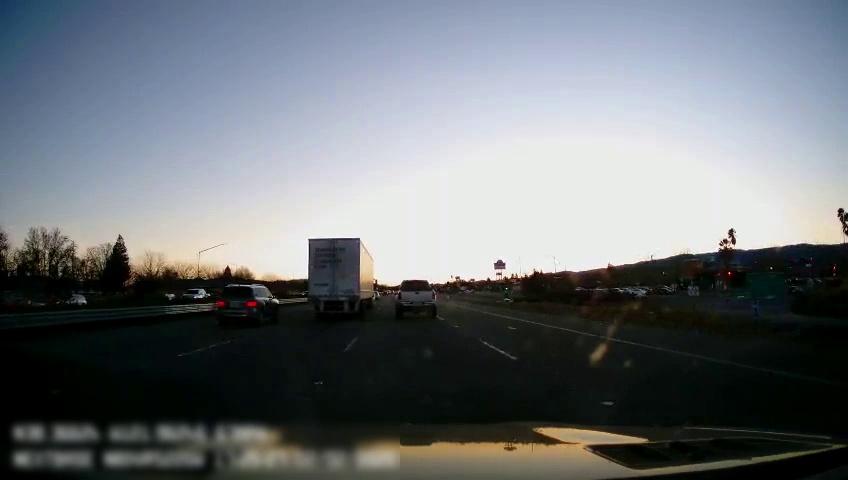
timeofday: Dusk/Dawn/Twilight
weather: Cloudy
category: Drivable Space
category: Vehicles | SUV
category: Vehicles | Truck
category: Vehicles | SUV
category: Vehicles | Car
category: Vehicles | SUV
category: Vehicles | Truck
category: Vehicles | Truck
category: Lanes | Current Lane
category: Lanes | Current Lane
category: Lanes | Alternate Lane
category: Lanes | Alternate Lane